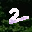
Label: 2